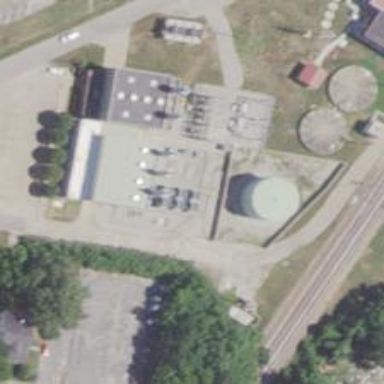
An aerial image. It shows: Power substation.